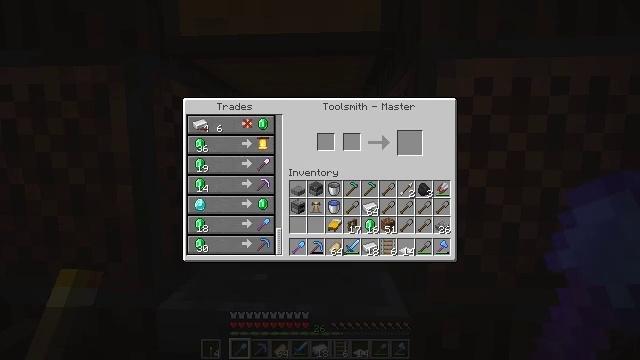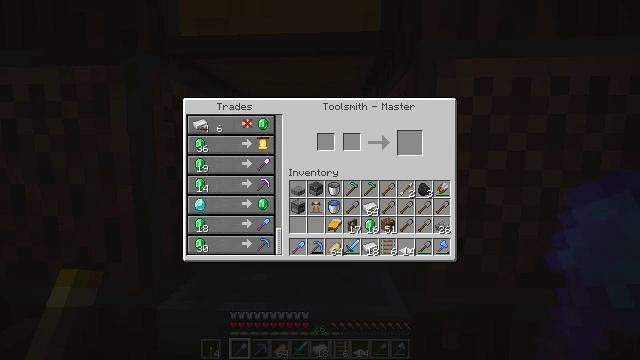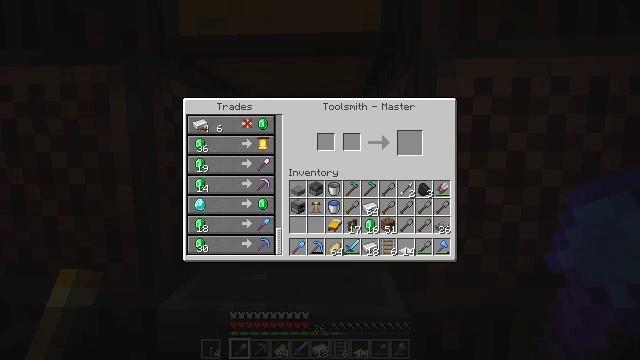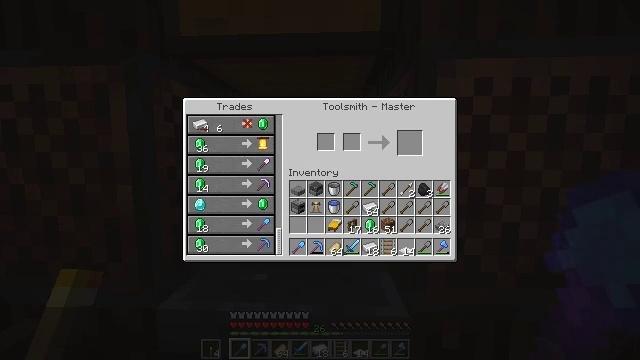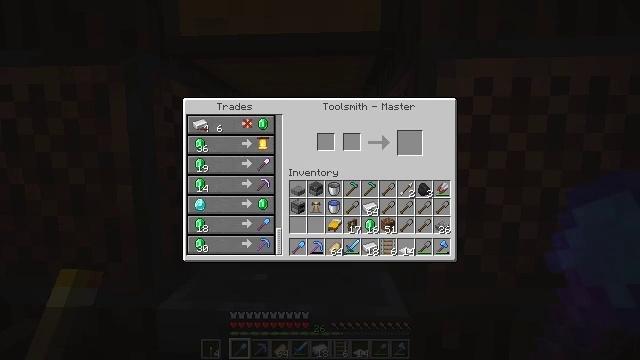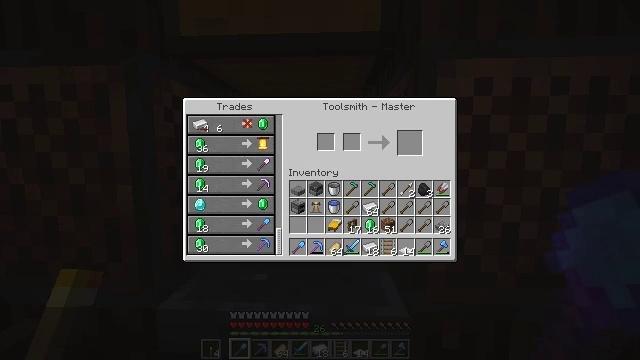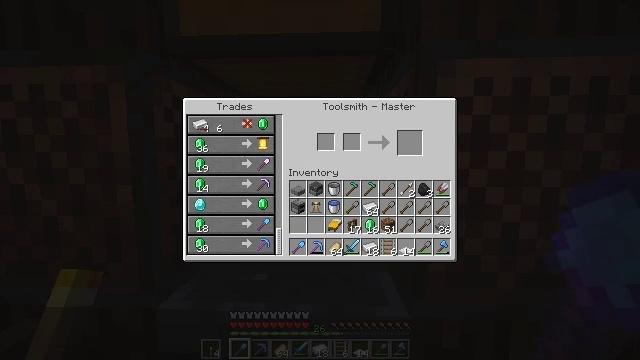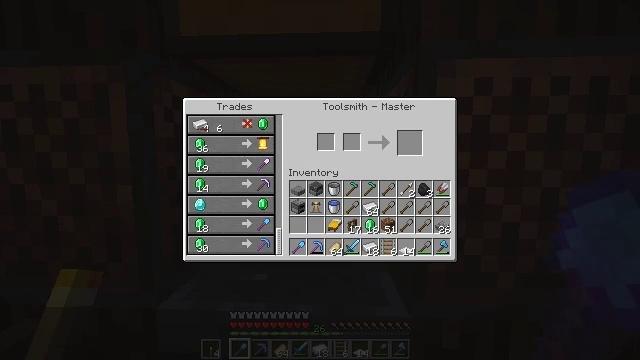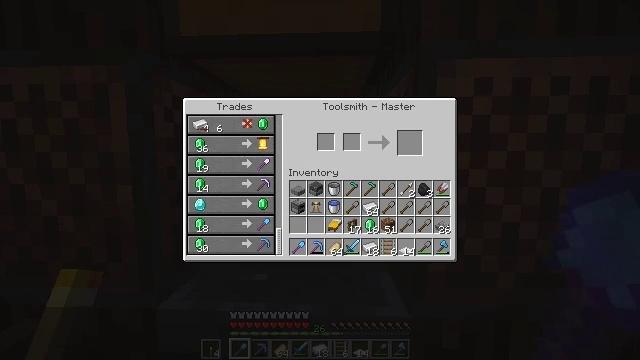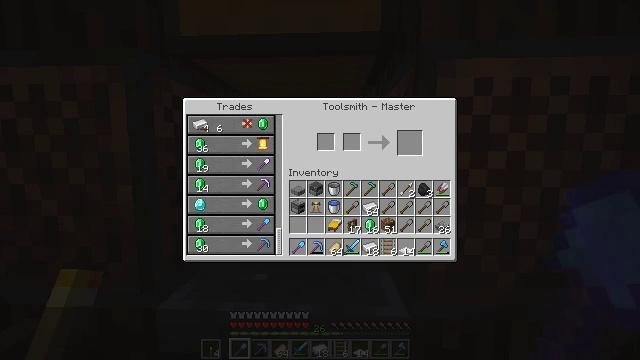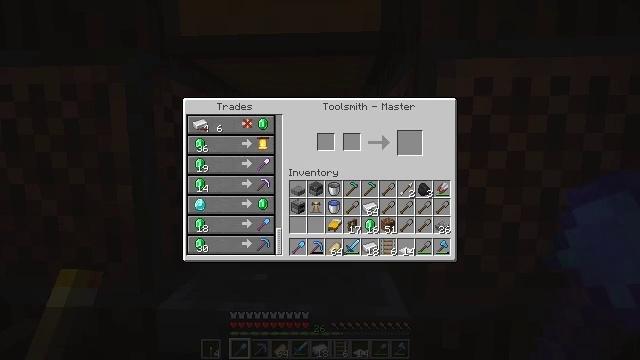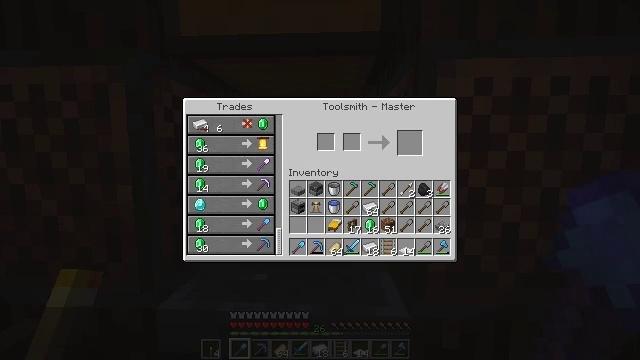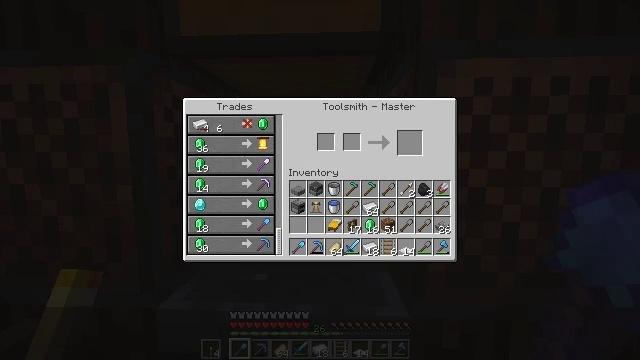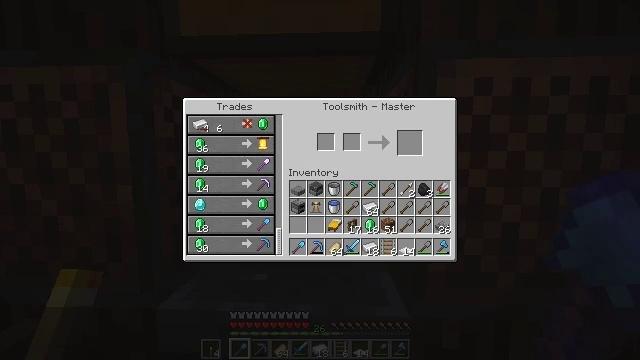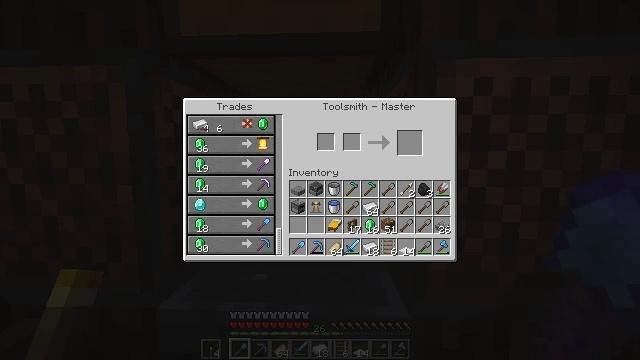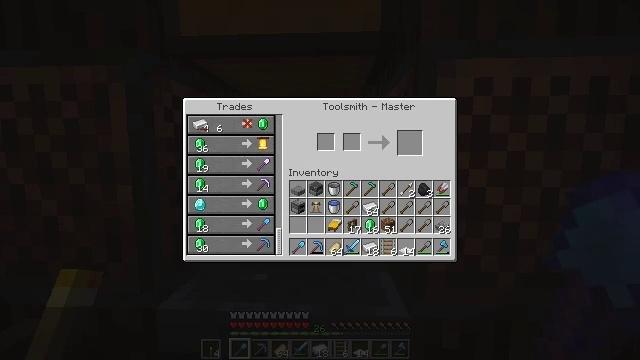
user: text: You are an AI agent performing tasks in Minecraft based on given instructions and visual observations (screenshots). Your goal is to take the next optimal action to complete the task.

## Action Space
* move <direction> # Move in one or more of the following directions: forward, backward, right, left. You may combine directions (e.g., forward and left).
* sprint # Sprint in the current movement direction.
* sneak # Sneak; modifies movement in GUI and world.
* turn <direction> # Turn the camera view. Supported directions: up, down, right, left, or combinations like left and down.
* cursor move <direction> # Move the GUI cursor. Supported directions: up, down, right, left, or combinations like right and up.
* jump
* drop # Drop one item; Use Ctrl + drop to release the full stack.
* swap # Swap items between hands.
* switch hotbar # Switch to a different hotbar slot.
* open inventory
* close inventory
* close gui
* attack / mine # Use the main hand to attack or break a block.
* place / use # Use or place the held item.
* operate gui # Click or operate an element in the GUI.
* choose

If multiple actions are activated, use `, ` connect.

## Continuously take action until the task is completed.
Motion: motion action
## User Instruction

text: Mine the brown bed to pick it up.
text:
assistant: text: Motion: no_op
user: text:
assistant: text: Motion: no_op
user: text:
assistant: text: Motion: no_op
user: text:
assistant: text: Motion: no_op
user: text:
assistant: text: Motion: no_op
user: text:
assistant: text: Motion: no_op
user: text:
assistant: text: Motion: no_op
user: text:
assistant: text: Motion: no_op
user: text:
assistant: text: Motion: no_op
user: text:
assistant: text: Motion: no_op
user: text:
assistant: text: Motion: no_op
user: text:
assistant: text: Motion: no_op
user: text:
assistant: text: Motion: no_op
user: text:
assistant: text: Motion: no_op
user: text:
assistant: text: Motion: no_op
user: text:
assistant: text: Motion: no_op
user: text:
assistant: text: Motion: no_op
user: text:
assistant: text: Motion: no_op
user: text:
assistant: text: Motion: no_op
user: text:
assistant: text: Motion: no_op
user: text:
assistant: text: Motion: no_op
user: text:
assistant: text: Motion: no_op
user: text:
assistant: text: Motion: no_op
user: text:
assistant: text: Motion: no_op
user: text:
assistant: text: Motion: no_op
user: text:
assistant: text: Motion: no_op
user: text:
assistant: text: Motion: no_op
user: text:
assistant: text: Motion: no_op
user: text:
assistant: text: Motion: no_op
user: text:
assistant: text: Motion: no_op